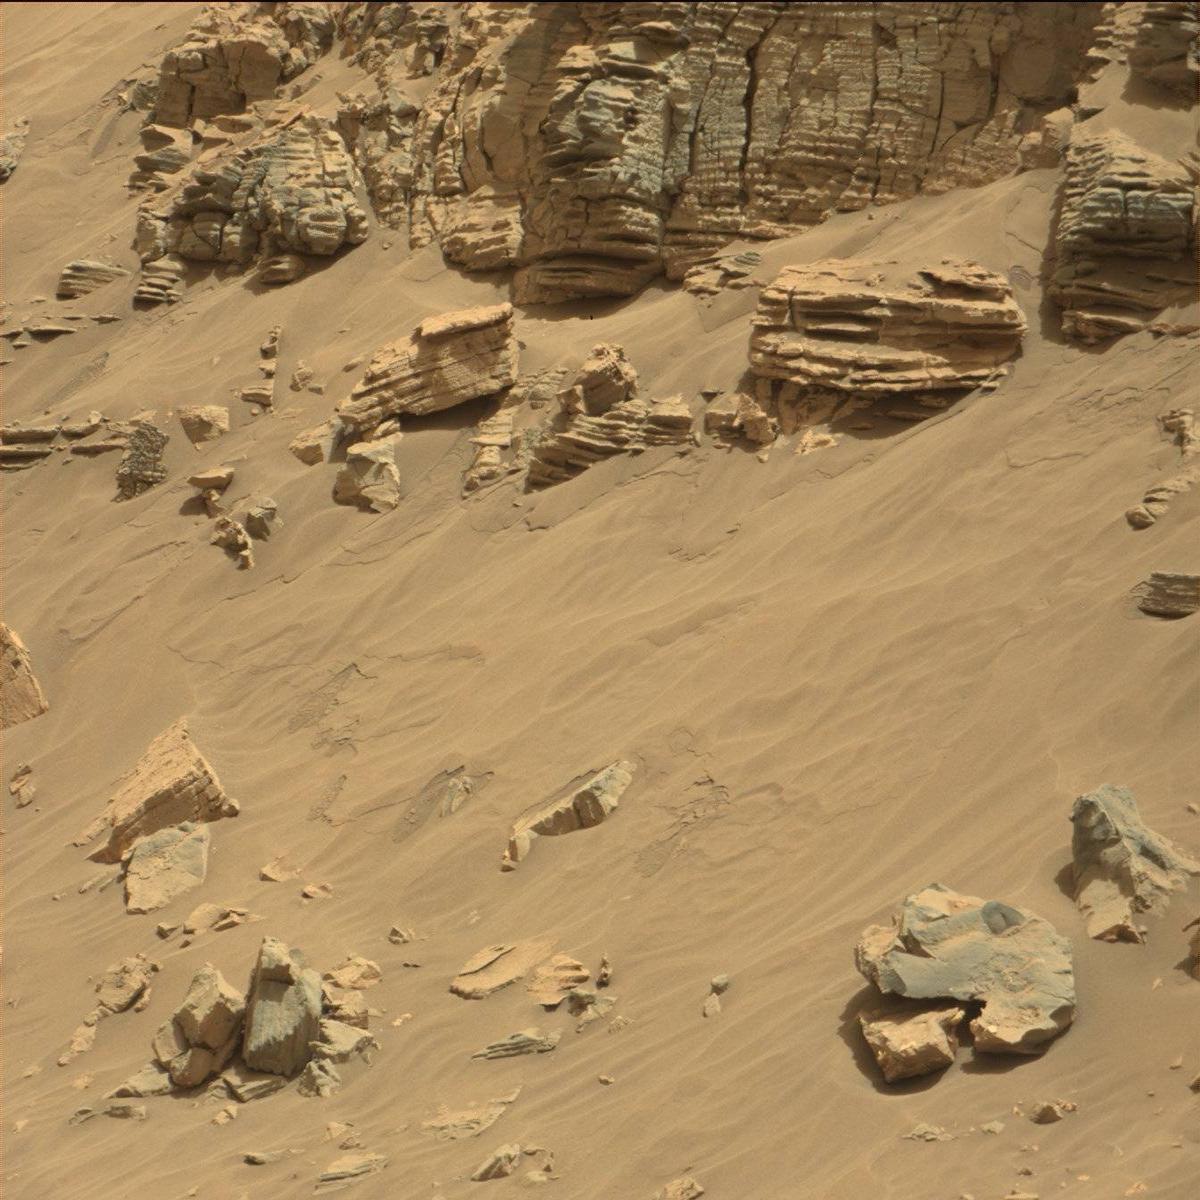
Terrain classes present: Bedrock, Sand / Soil